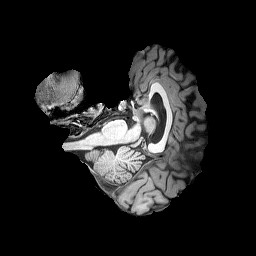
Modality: T1w
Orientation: axial
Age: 23
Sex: female
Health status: healthy